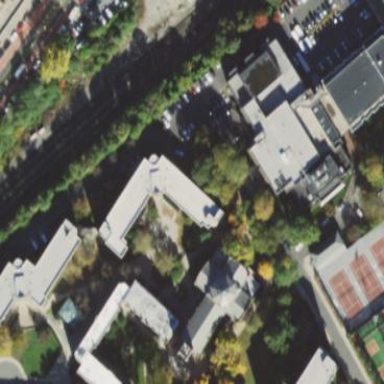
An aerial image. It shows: View of university building.